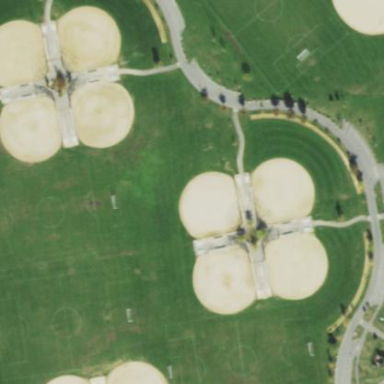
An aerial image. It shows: Baseball pitch for leisure land.